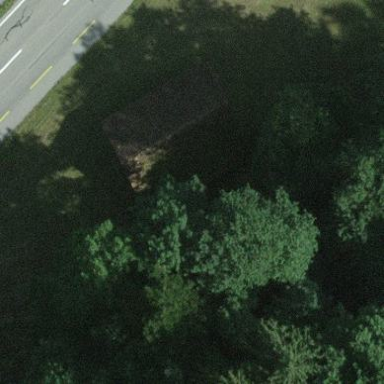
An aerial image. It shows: Barn.